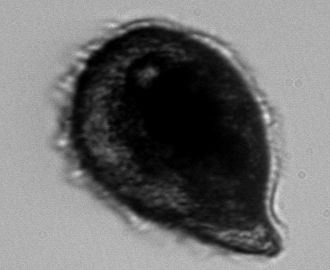
Label: Pleuronema